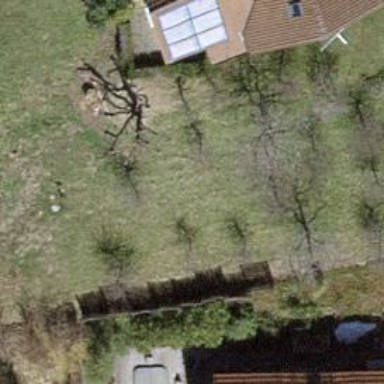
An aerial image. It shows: Single tag "natural: tree."